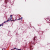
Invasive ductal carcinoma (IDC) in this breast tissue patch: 0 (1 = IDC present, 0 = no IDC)